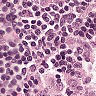
Metastatic tissue present: no